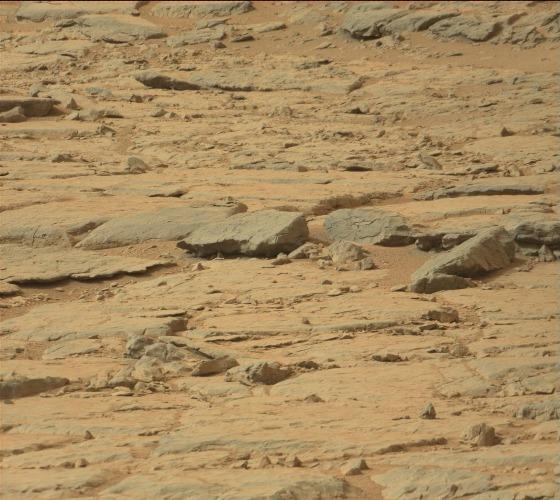
Terrain classes present: Bedrock, Gravel / Sand / Soil, Rock, Shadow